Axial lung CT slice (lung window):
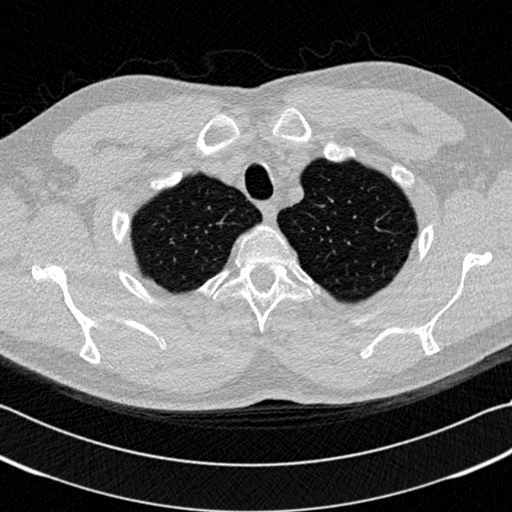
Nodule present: no